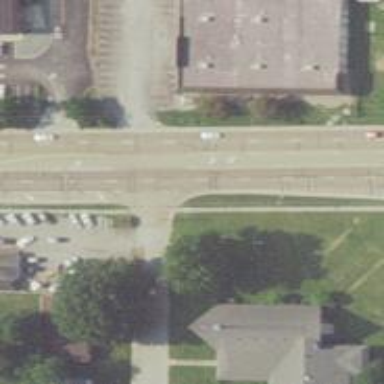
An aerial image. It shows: Left road marking is visible in the image.